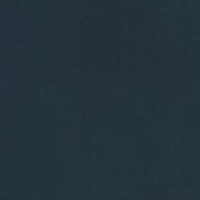
EUNIS habitat code: 14
Species observed at this site:
Ciconia ciconia